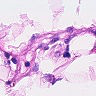
Metastatic tissue present: no